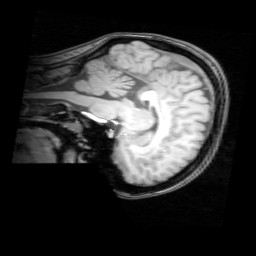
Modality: T1w
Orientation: sagittal
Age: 20
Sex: female
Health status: healthy
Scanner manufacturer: philips
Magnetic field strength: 3 T
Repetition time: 0.012 s
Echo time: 0.0037 s